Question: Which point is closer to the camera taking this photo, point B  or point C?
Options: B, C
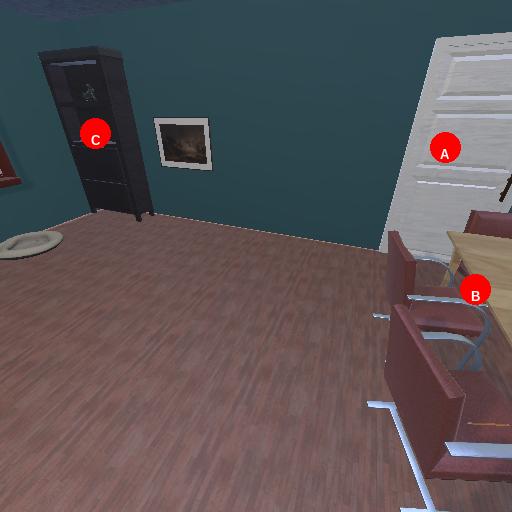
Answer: B